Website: apple
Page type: stored-credit-cards
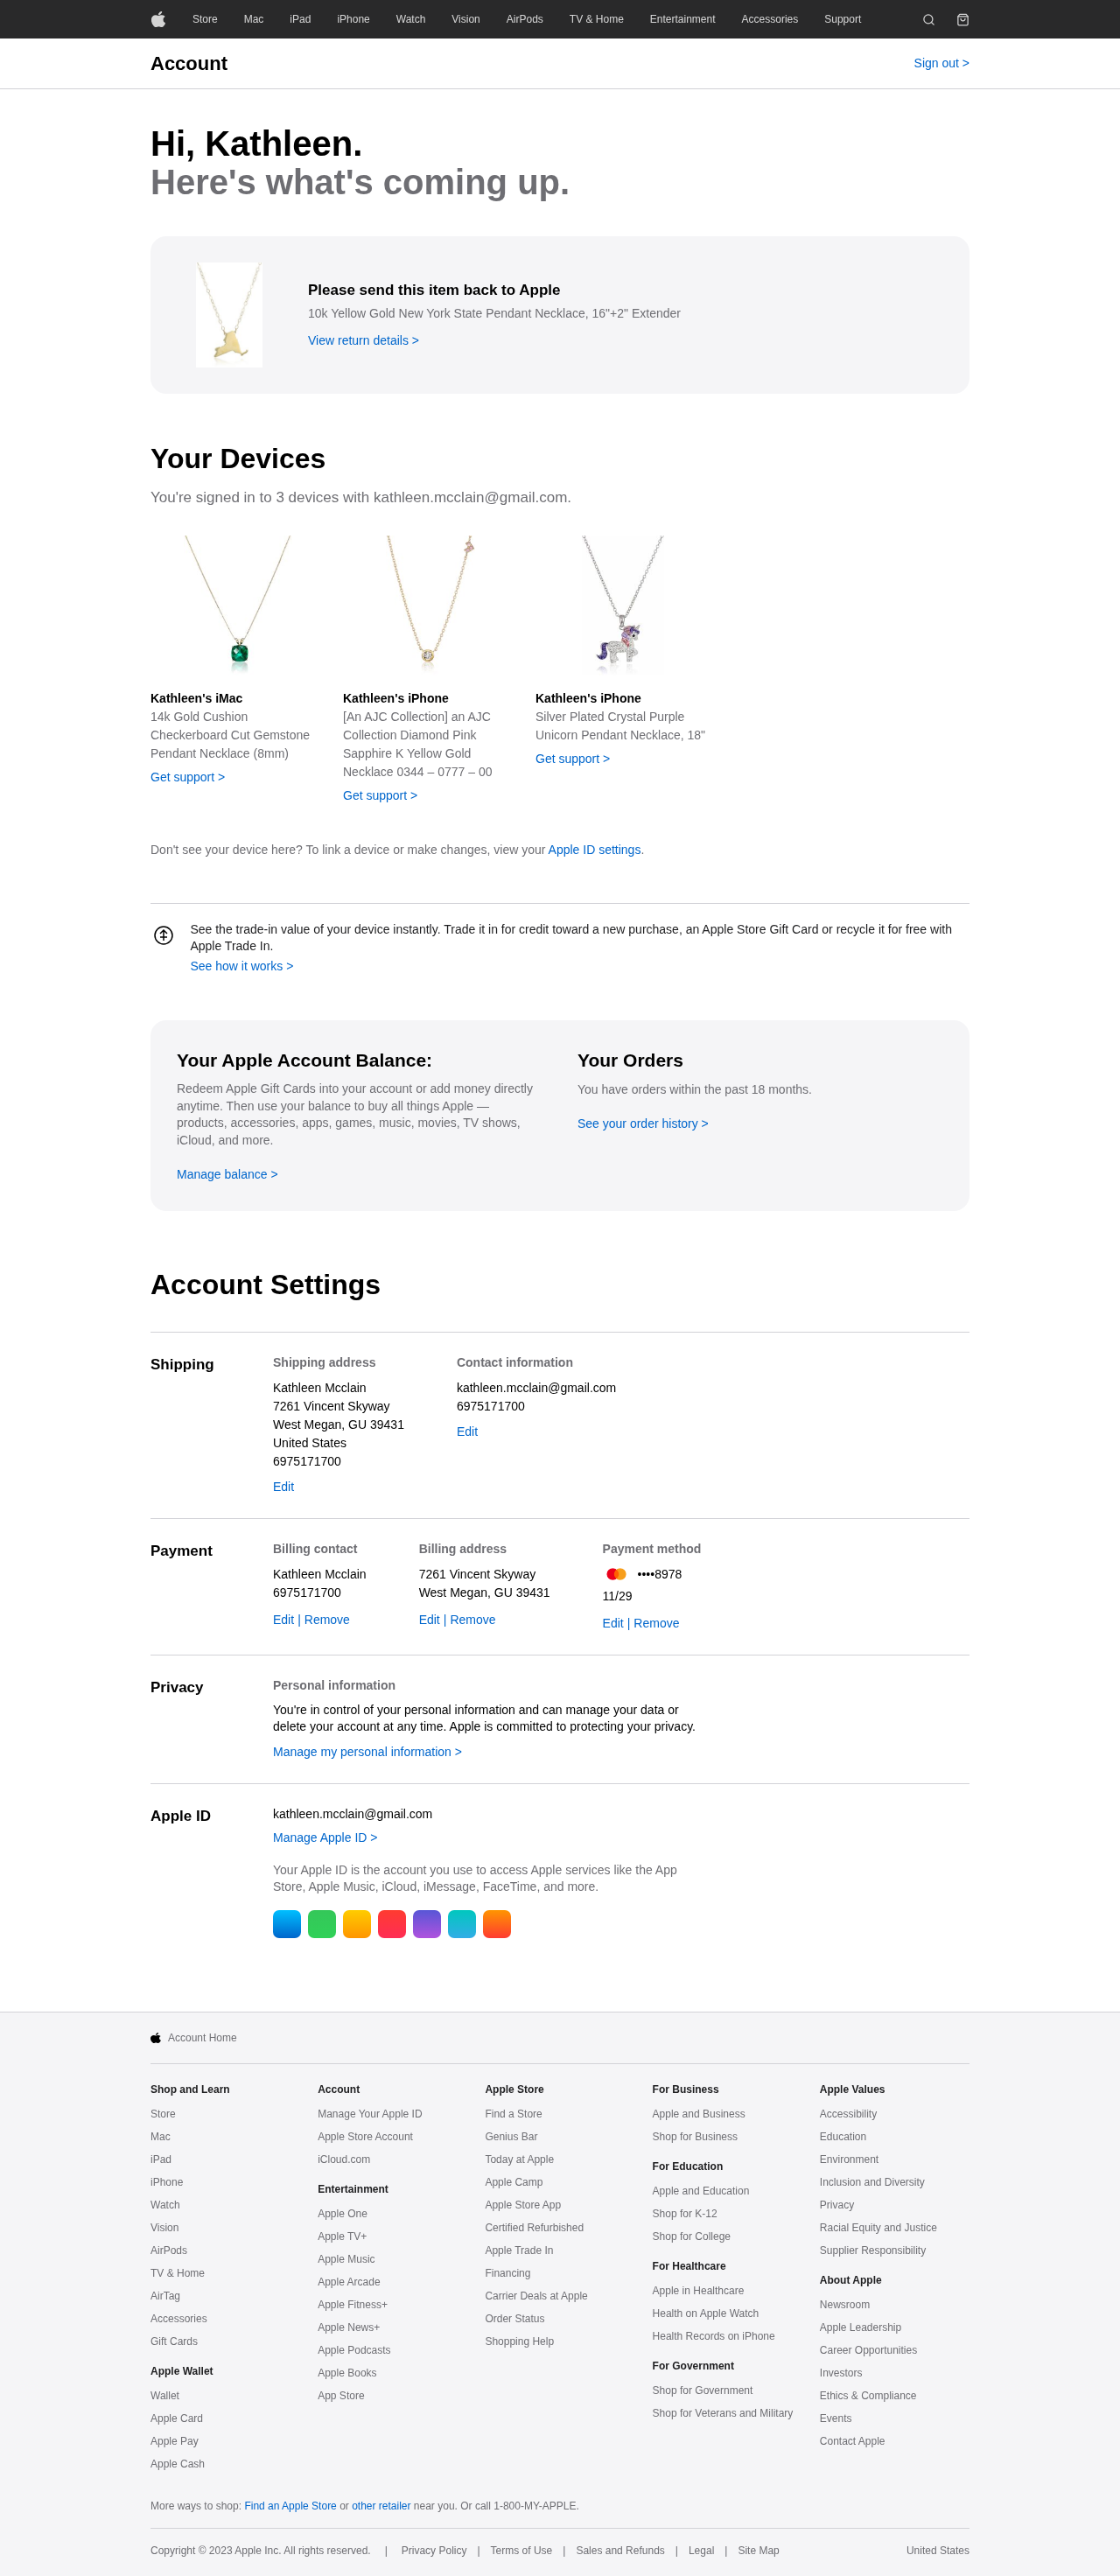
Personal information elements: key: PII_CARD_EXPIRY
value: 11/29
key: PII_CARD_LAST4
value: ••••8978
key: PII_CITY_STATE_ZIP
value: West Megan, GU 39431
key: PII_COUNTRY
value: United States
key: PII_EMAIL
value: kathleen.mcclain@gmail.com
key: PII_FIRSTNAME
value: Kathleen
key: PII_FULLNAME
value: Kathleen Mcclain
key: PII_PHONE
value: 6975171700
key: PII_STREET
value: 7261 Vincent Skyway
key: PII_FIRSTNAME2
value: Kathleen
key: PII_FIRSTNAME3
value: Kathleen
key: PII_EMAIL2
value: kathleen.mcclain@gmail.com
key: PII_PHONE2
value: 6975171700
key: PII_FULLNAME2
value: Kathleen Mcclain
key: PII_PHONE3
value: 6975171700
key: PII_STREET2
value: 7261 Vincent Skyway
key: PII_CITY_STATE_ZIP2
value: West Megan, GU 39431
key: PII_EMAIL3
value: kathleen.mcclain@gmail.com
Product elements: key: PRODUCT1_NAME
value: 10k Yellow Gold New York State Pendant Necklace, 16"+2" Extender
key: PRODUCT2_NAME
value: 14k Gold Cushion Checkerboard Cut Gemstone Pendant Necklace (8mm)
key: PRODUCT3_NAME
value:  [An AJC Collection] an AJC Collection Diamond Pink Sapphire K Yellow Gold Necklace 0344 – 0777 – 00
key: PRODUCT4_NAME
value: Silver Plated Crystal Purple Unicorn Pendant Necklace, 18"